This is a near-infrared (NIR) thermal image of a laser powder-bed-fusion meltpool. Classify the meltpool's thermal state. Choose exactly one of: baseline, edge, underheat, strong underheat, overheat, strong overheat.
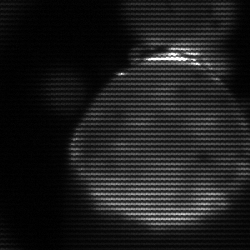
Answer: edge